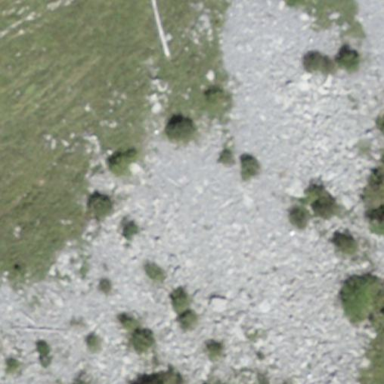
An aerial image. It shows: Natural scree.